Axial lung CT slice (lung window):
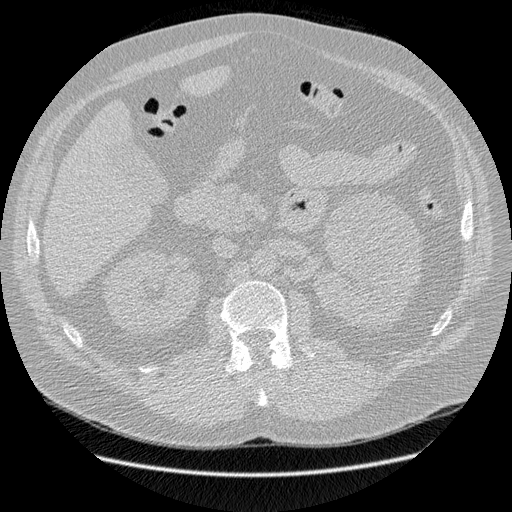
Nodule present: no